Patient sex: M
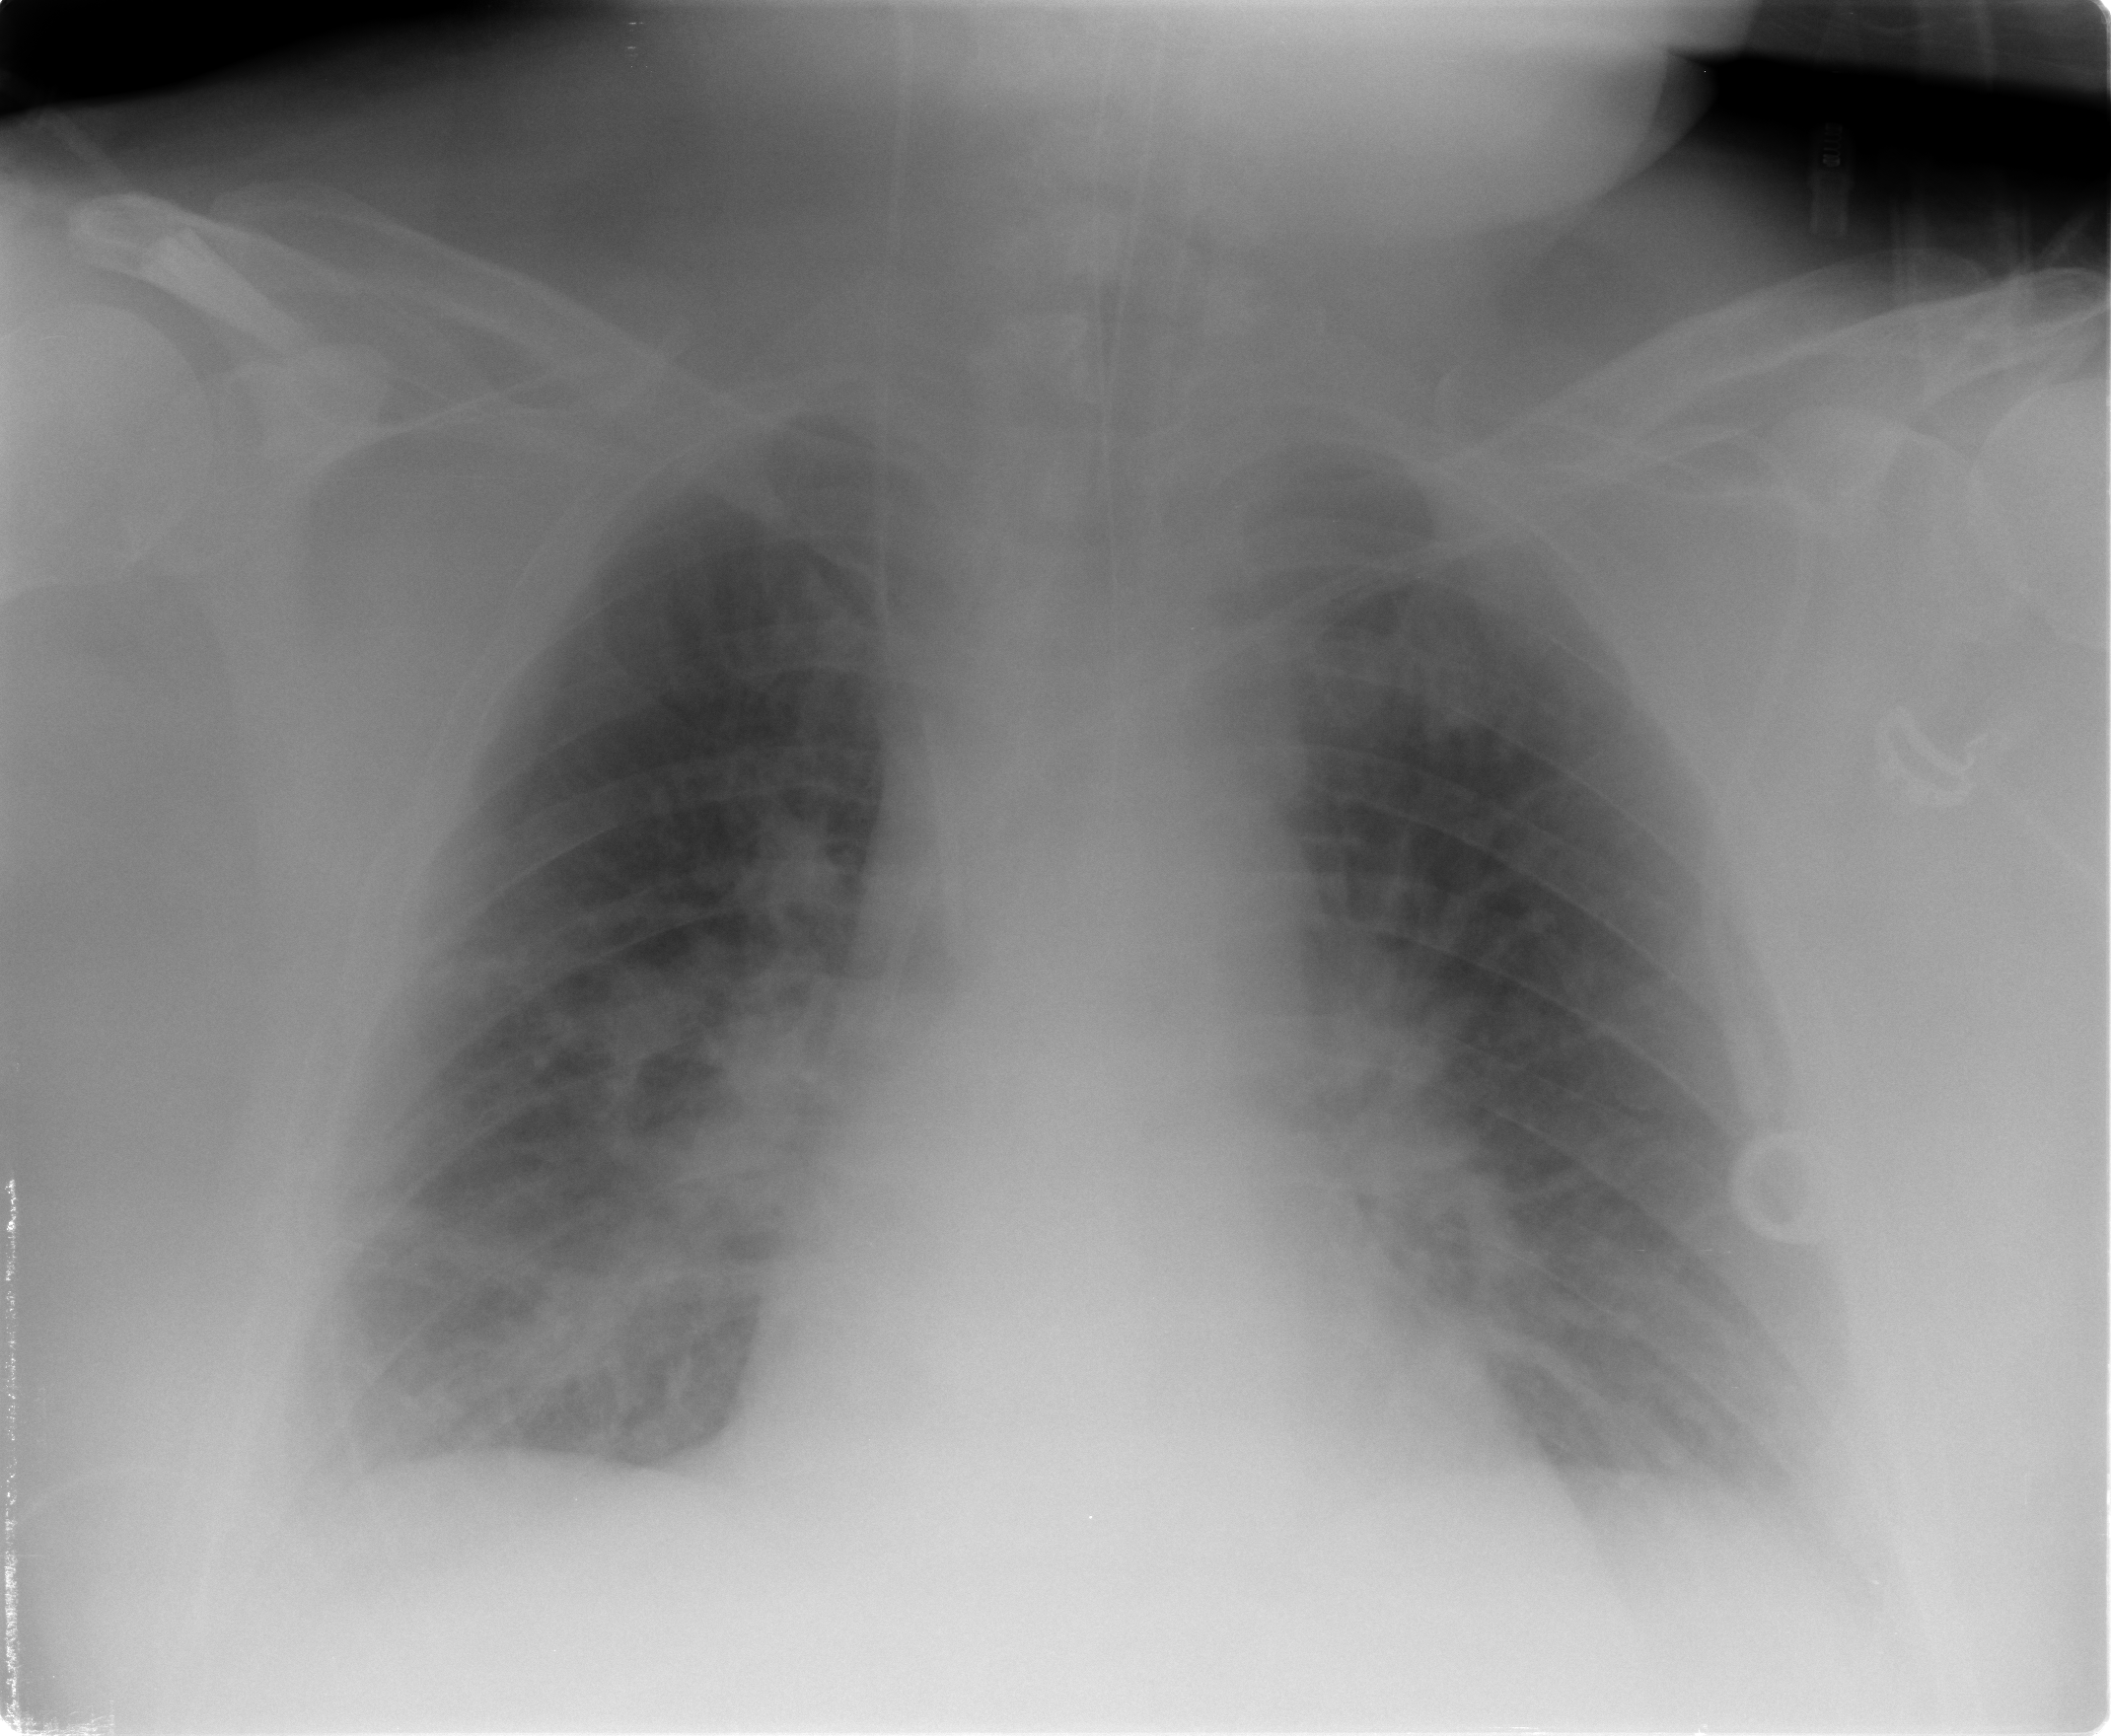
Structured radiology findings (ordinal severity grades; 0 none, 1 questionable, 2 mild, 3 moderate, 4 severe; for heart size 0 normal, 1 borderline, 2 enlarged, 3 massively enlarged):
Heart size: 0
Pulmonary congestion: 3
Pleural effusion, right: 2
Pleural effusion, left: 2
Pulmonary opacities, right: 3
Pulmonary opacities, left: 2
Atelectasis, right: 3
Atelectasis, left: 3